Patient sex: M
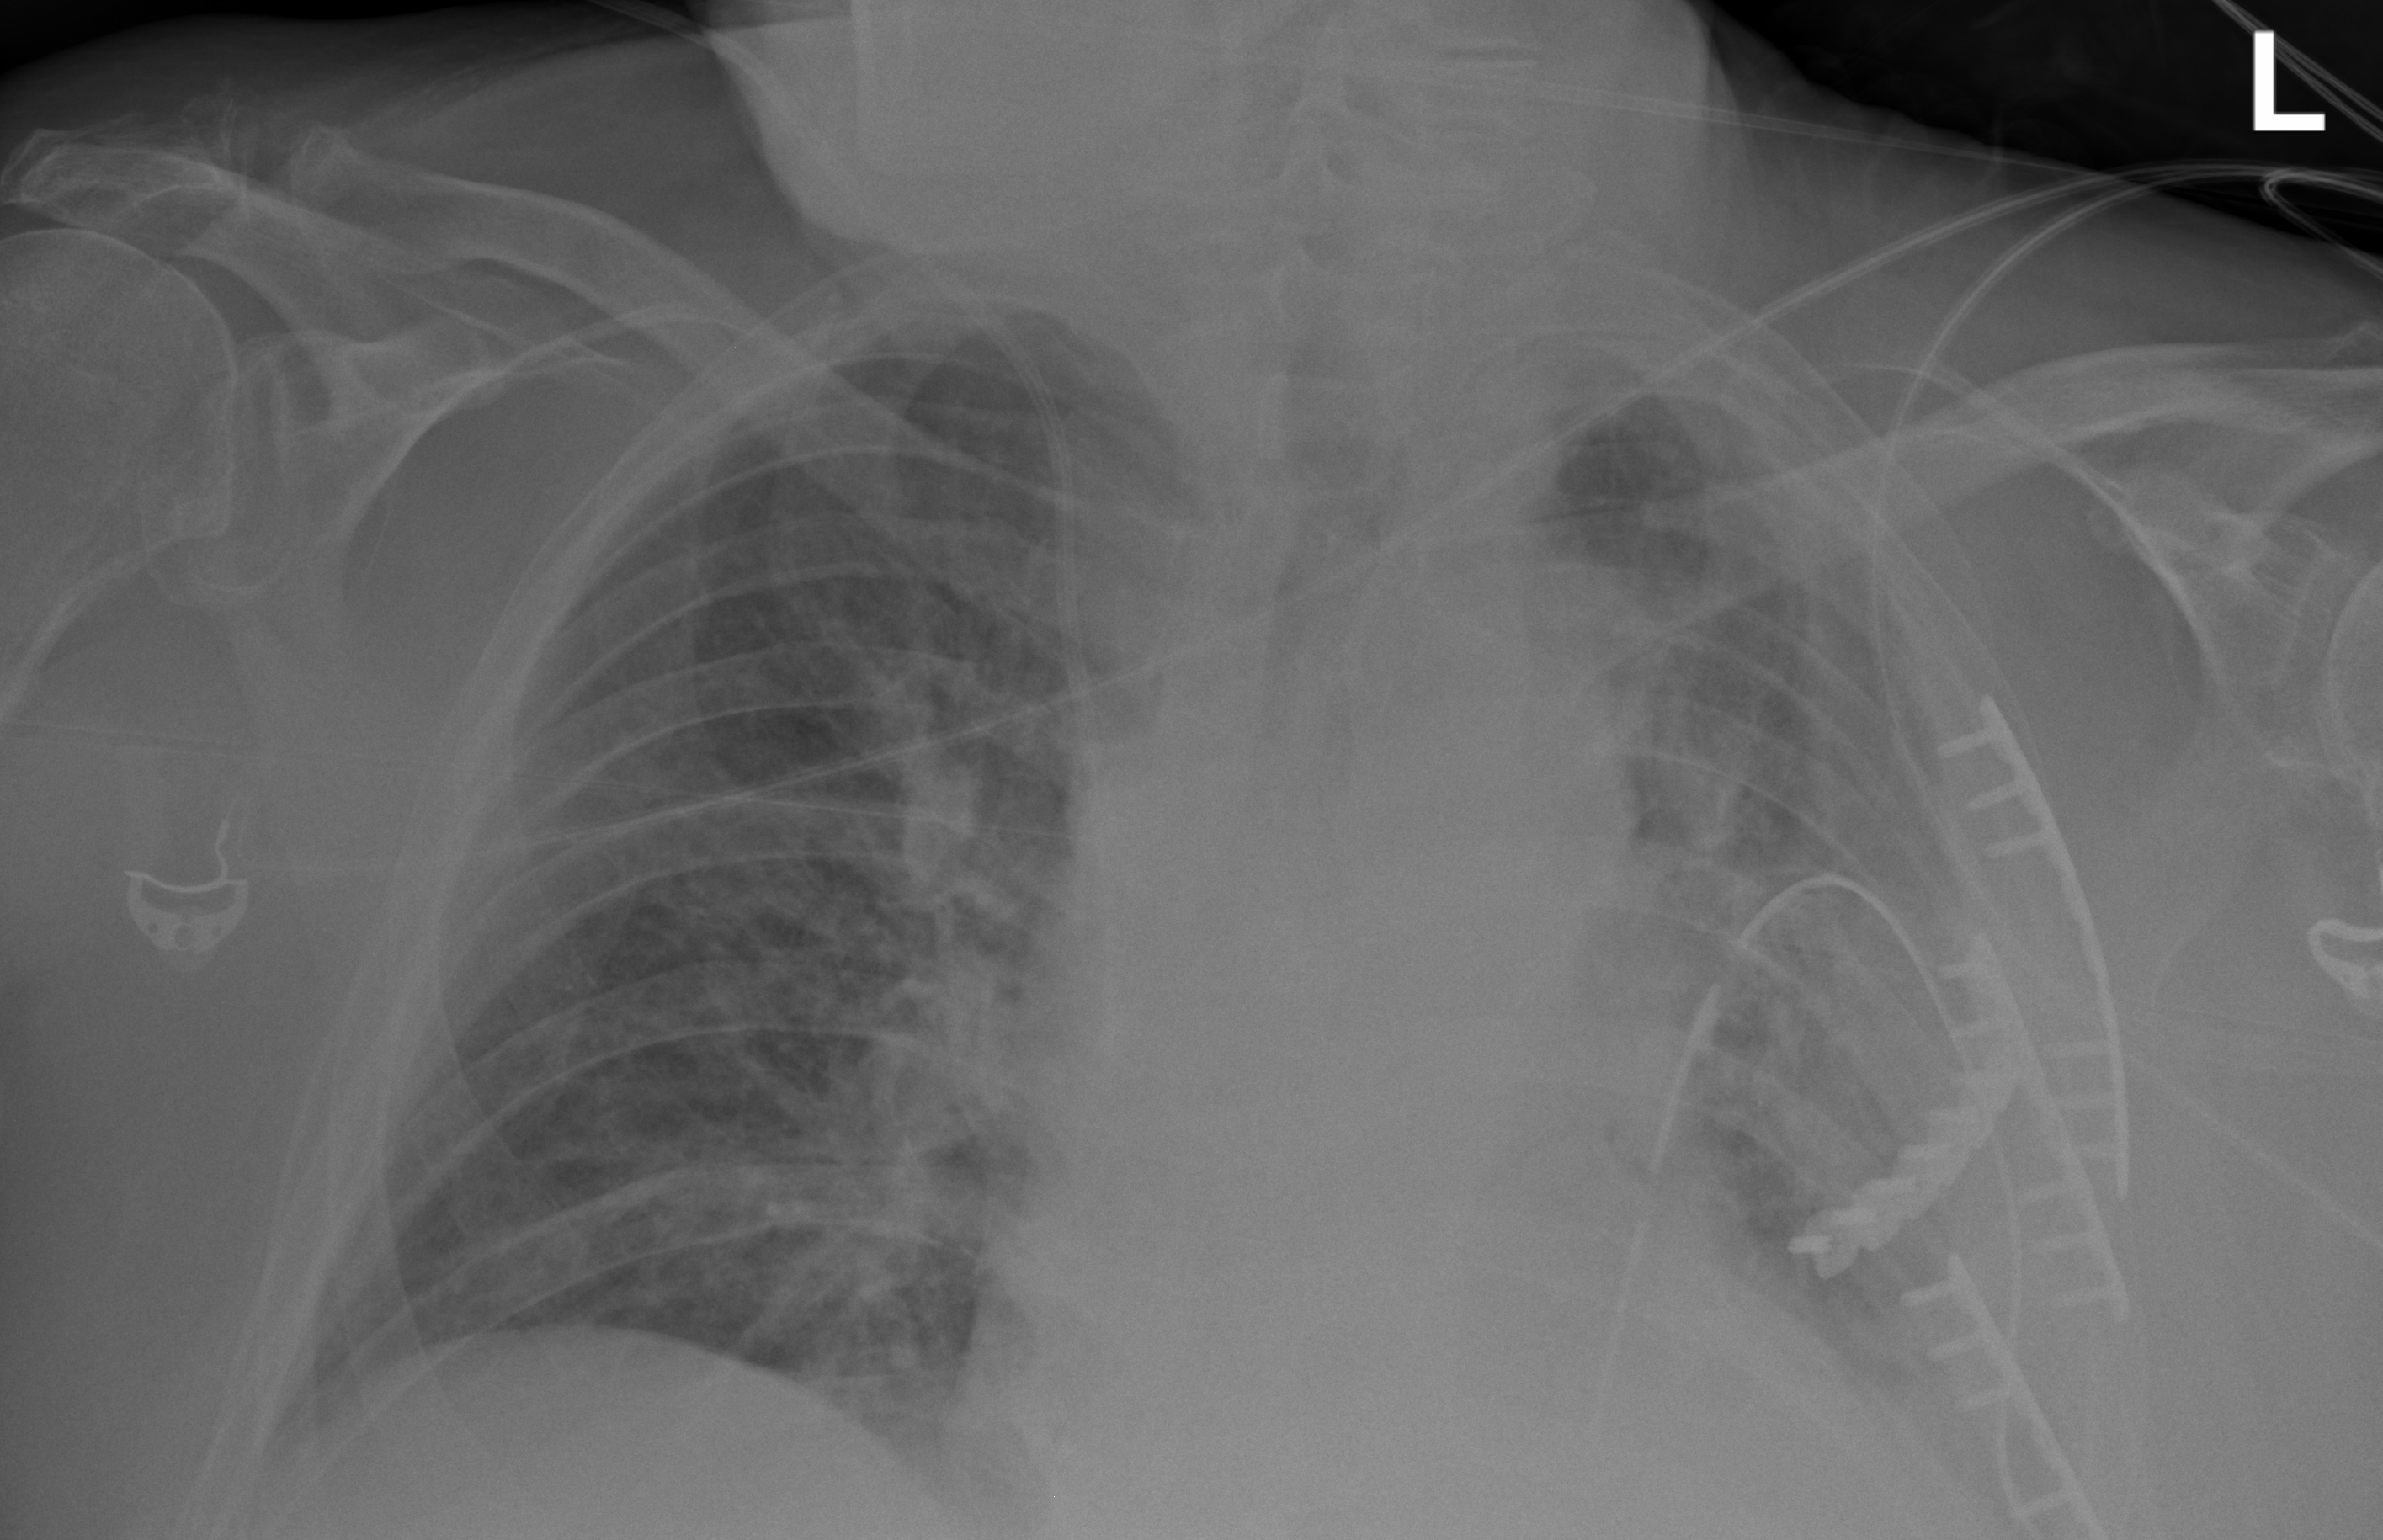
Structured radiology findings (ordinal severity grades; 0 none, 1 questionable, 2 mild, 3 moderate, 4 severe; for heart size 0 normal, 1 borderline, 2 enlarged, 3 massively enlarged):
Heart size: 0
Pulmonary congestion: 1
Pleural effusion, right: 0
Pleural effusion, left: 2
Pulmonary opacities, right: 0
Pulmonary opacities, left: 0
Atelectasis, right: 0
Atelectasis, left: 3